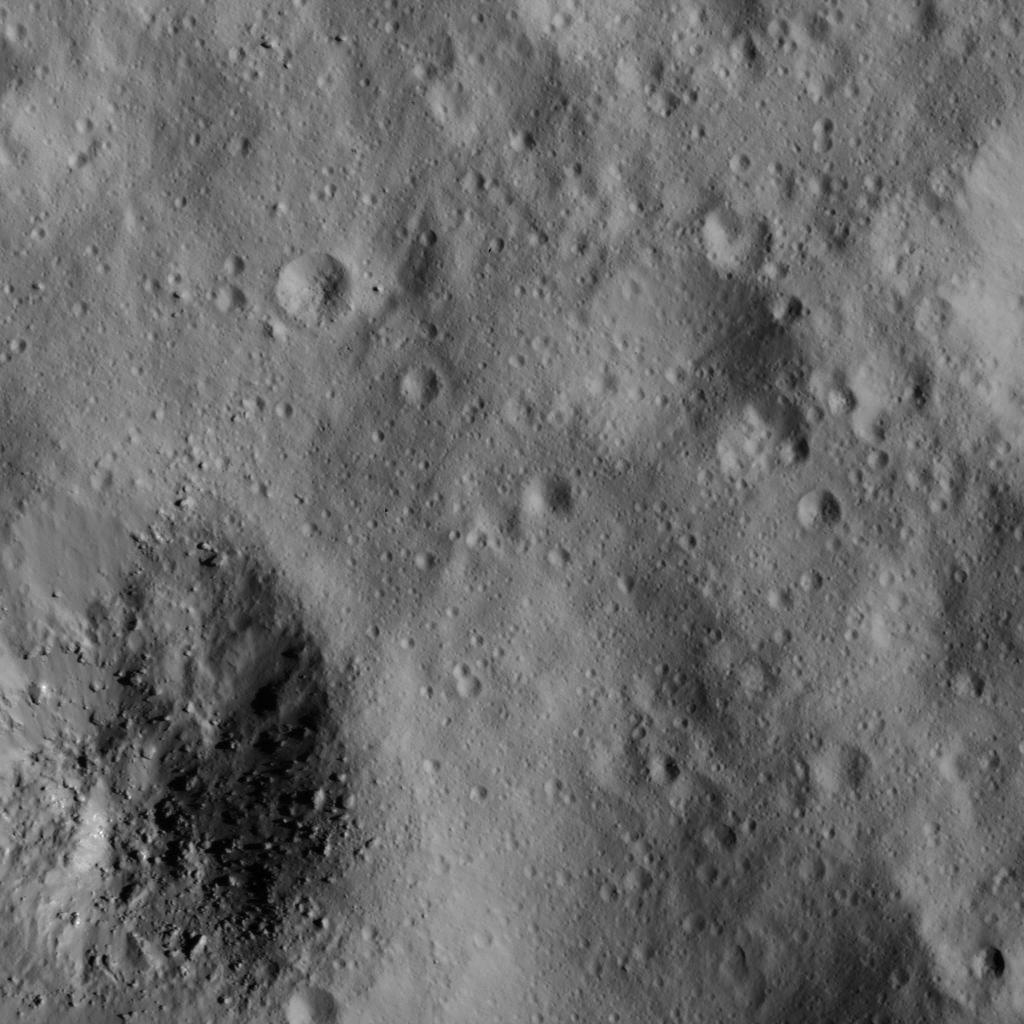
Boulders in Small Crater Dawn, Ceres, dwarf planet